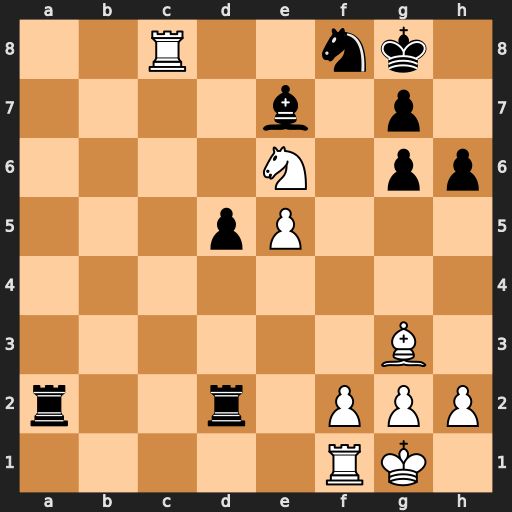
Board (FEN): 2R2nk1/4b1p1/4N1pp/3pP3/8/6B1/r2r1PPP/5RK1
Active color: w
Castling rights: -
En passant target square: -
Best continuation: Nxf8 Bxf8 e6 Re2 Bd6